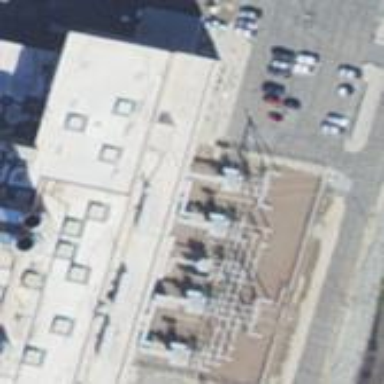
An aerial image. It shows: Power substation specializing in generation.